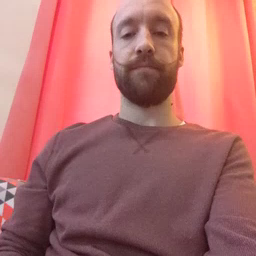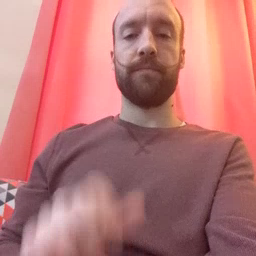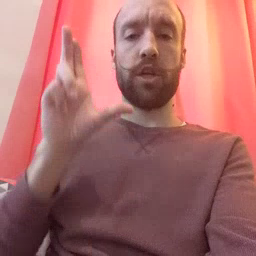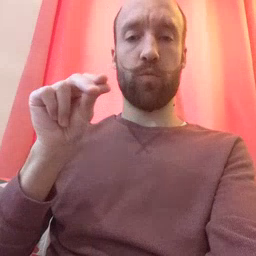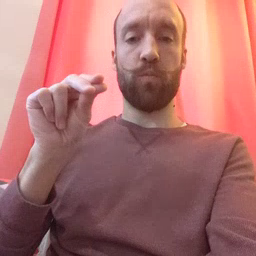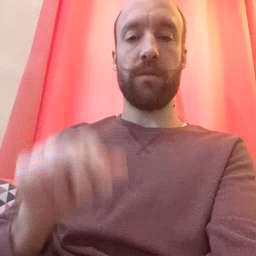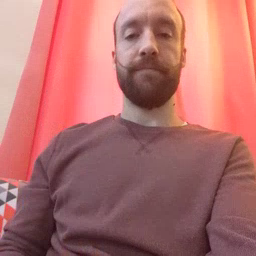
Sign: no